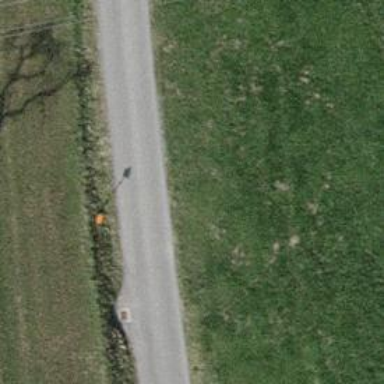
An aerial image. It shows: Pipeline marker.